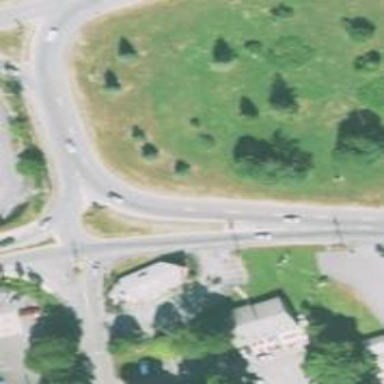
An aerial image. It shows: Circular junction with trunk road paved with asphalt.